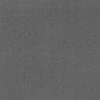
Label: dusty